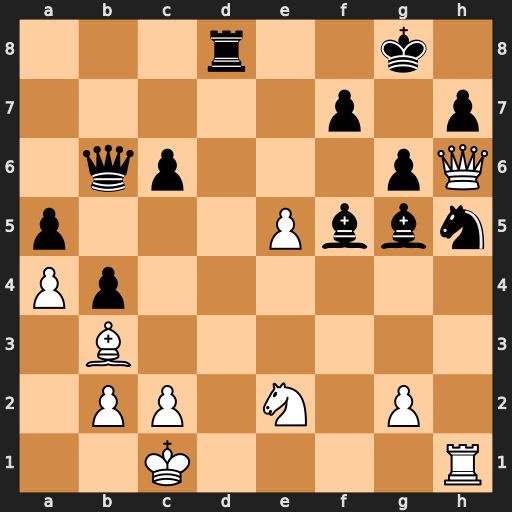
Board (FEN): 3r2k1/5p1p/1qp3pQ/p3Pbbn/Pp6/1B6/1PP1N1P1/2K4R
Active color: w
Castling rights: -
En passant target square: -
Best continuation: Qxg5 Re8 g4